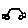
Label: car